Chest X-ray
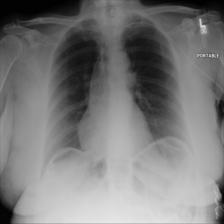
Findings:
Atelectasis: negative
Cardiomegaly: negative
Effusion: negative
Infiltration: negative
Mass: negative
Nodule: negative
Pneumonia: negative
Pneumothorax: negative
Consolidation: negative
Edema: negative
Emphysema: negative
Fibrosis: negative
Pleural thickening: negative
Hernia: negative